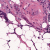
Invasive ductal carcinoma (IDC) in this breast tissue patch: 1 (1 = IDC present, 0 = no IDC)